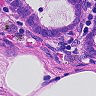
Metastatic tissue present: yes